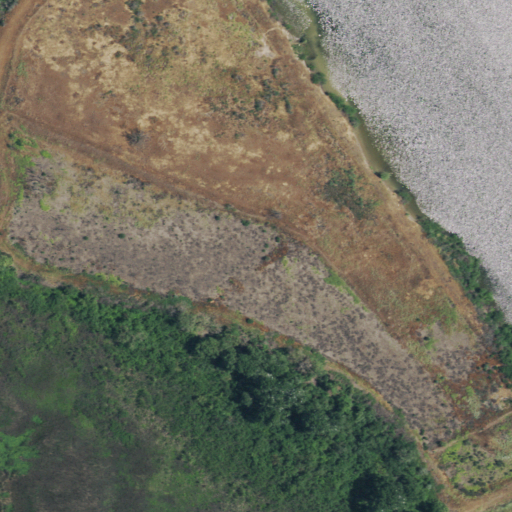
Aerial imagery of island in California named Spud Island containing herbaceous wetlands, woody wetlands, cultivated crops, open water, and grassland